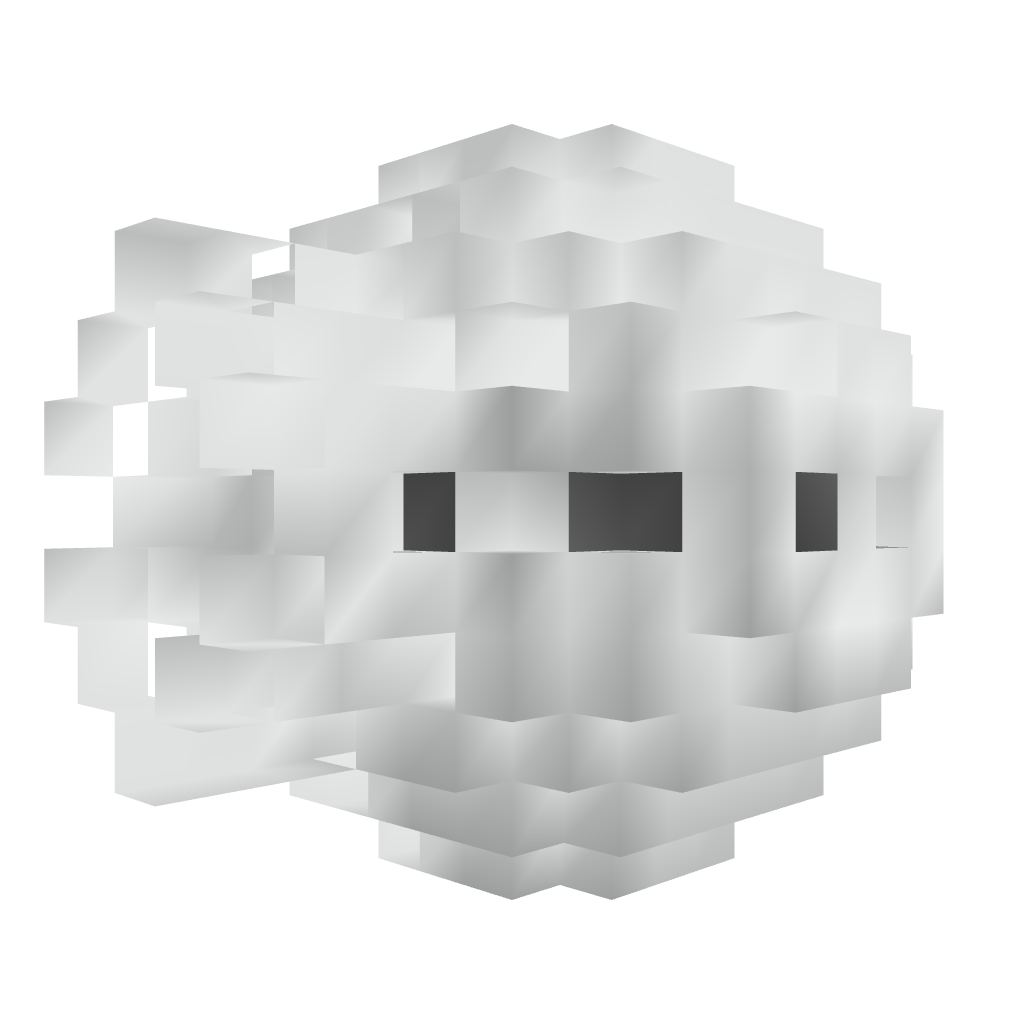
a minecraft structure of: The LOLwut Cargo Airskiff